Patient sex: M
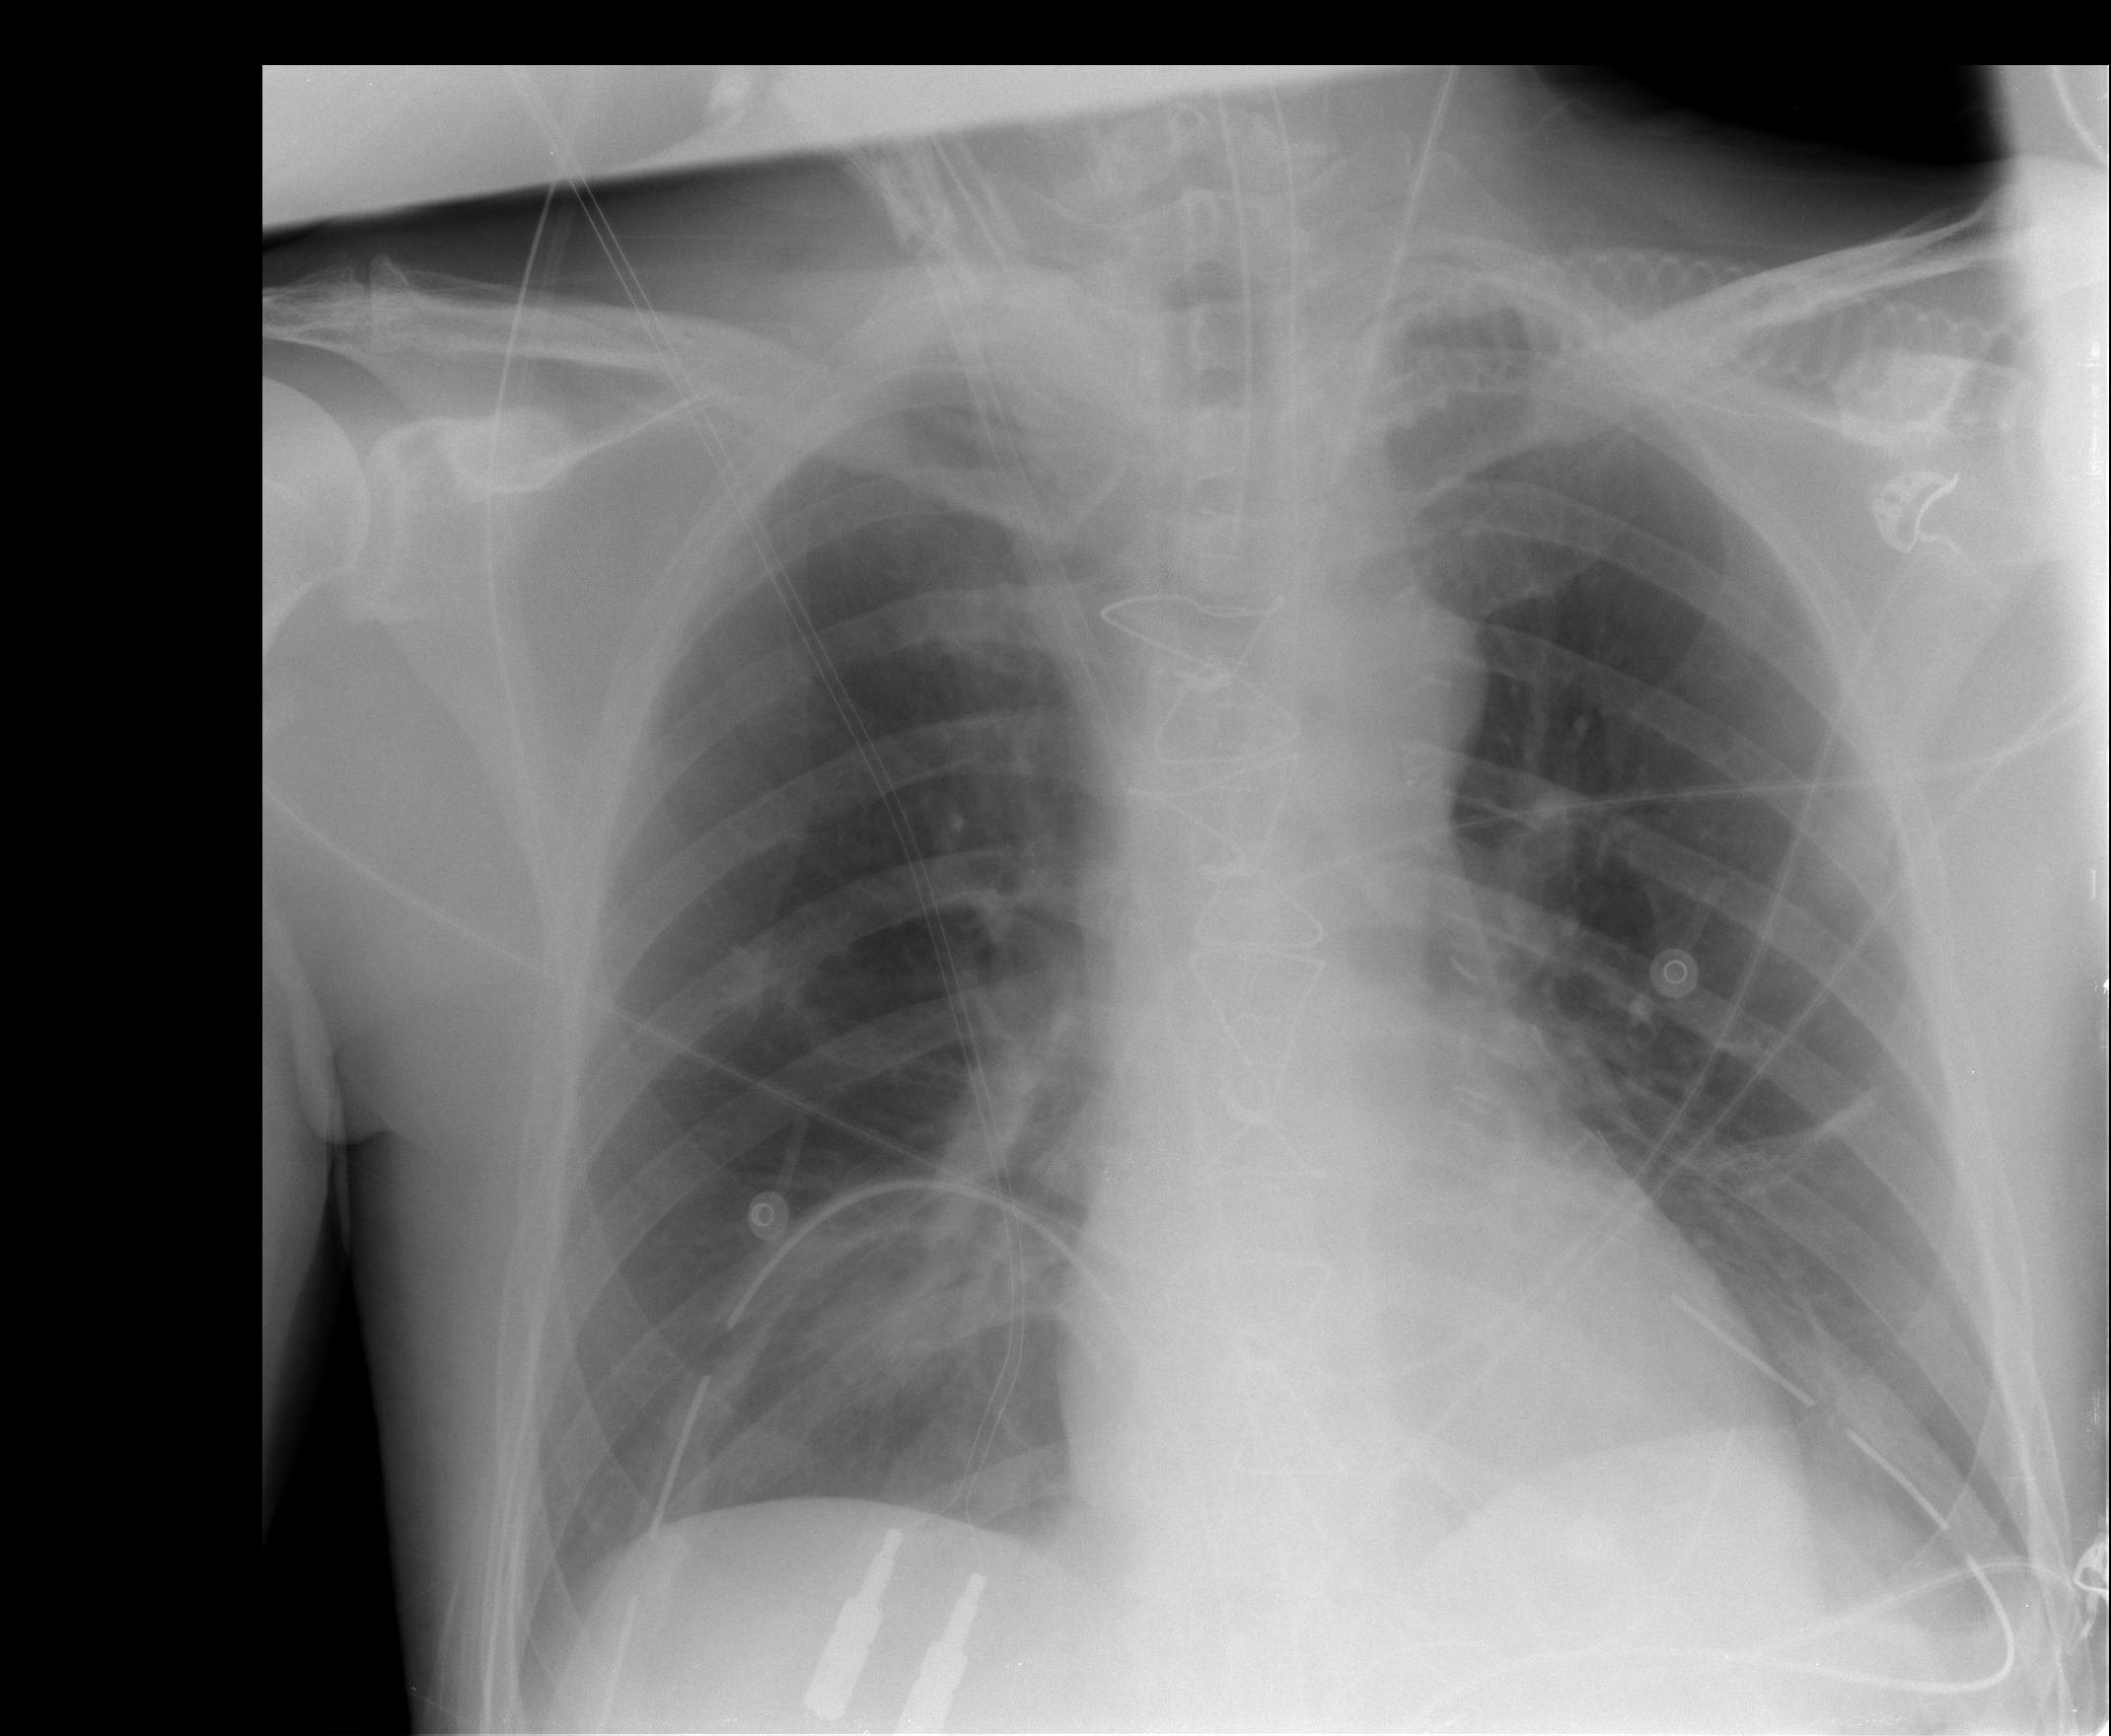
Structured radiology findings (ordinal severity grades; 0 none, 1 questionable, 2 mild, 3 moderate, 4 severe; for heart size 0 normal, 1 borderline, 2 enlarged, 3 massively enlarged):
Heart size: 0
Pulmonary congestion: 0
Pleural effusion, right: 0
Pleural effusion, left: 1
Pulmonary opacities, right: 0
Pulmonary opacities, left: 0
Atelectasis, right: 1
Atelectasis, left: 1